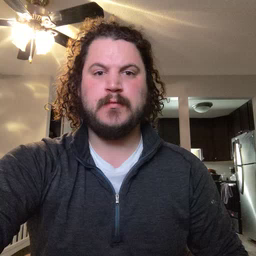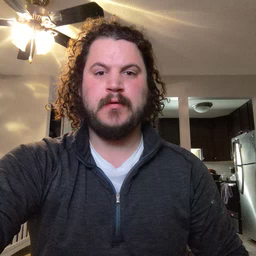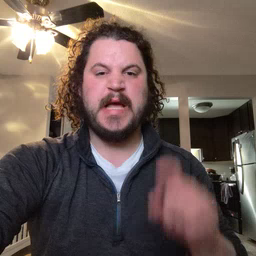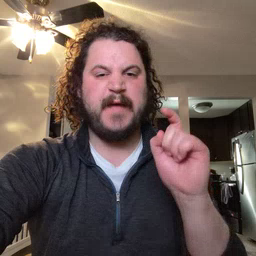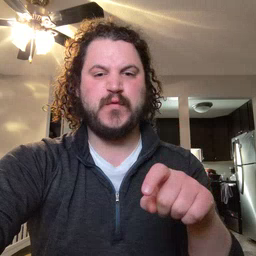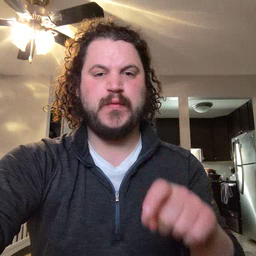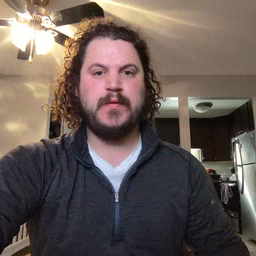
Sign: haveto